Field crop: tomato
Growth stage: 2
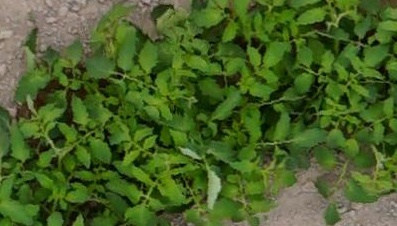
Species: tomato